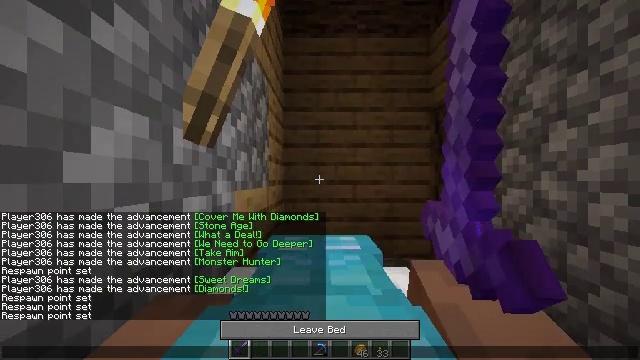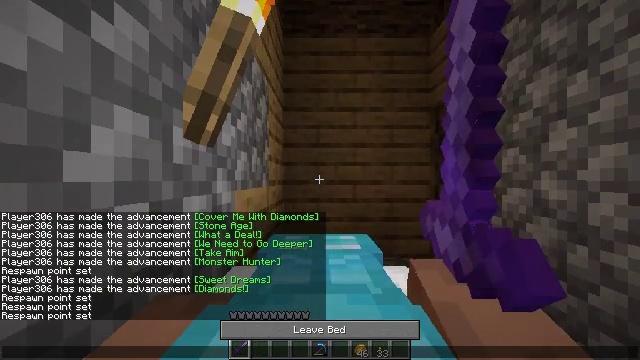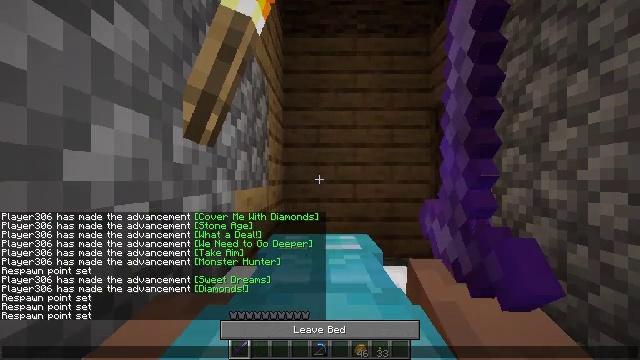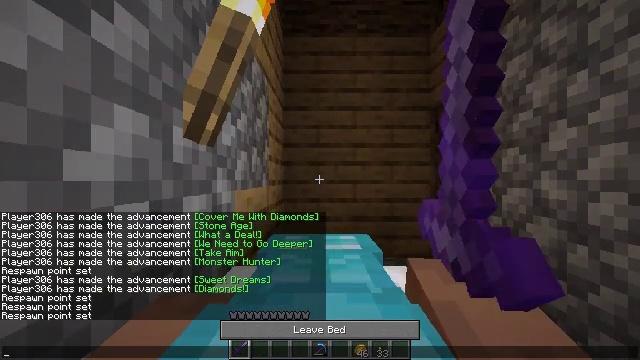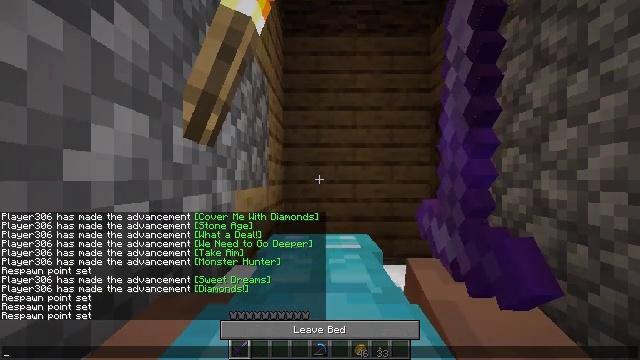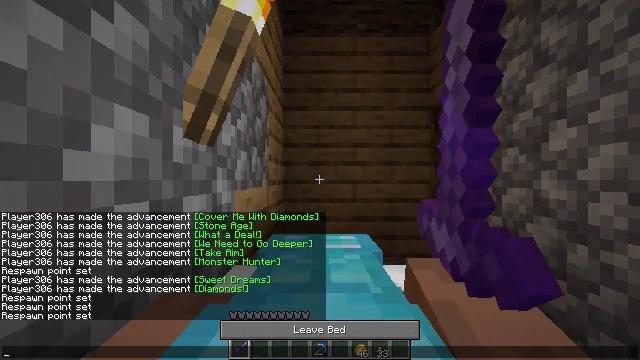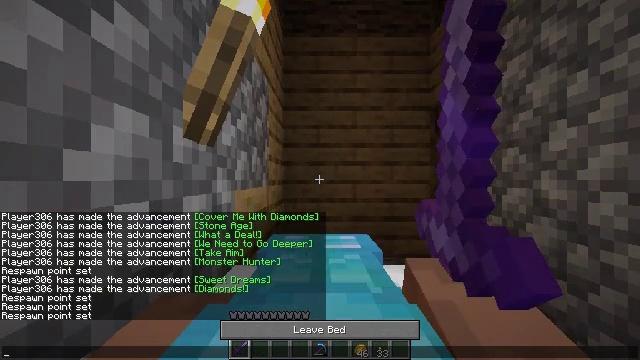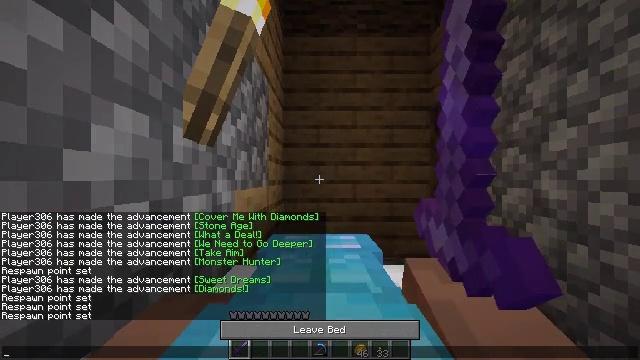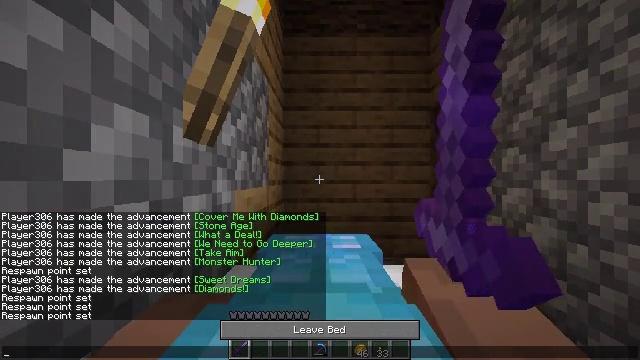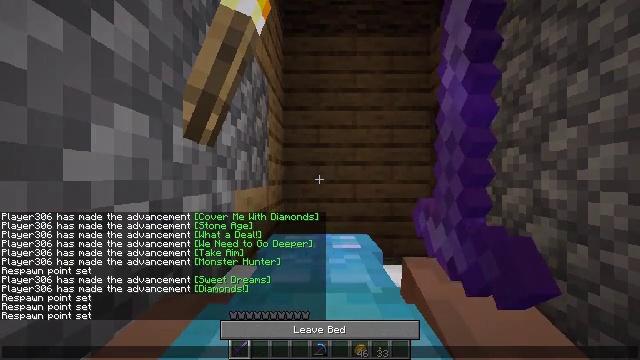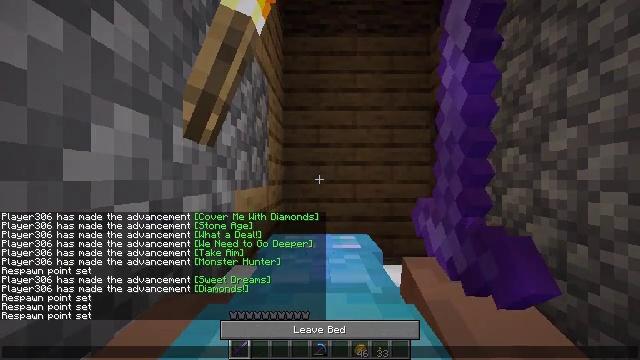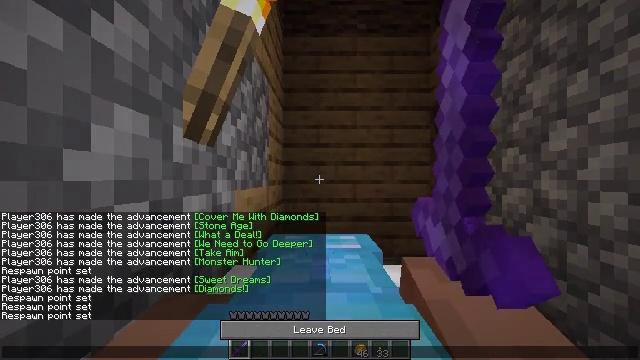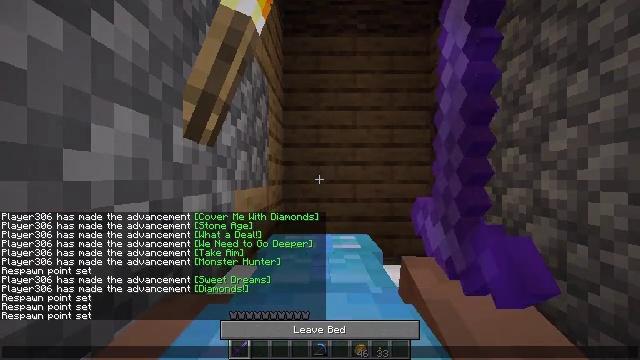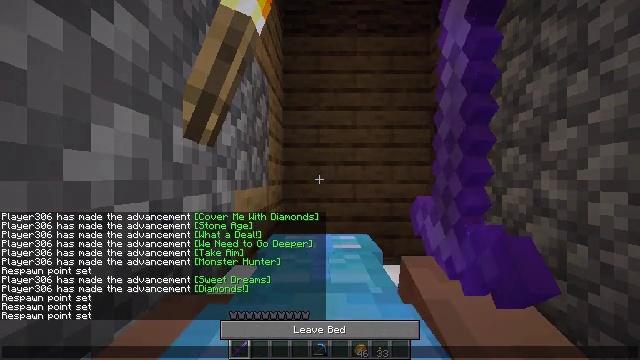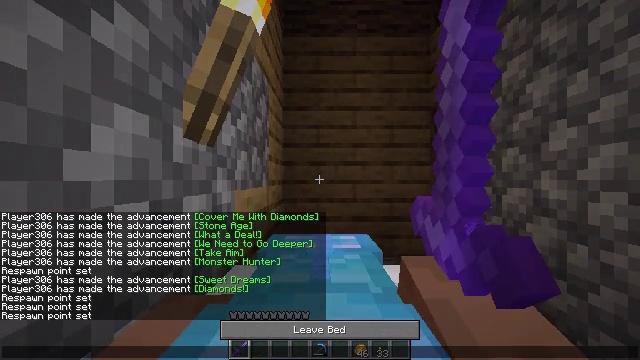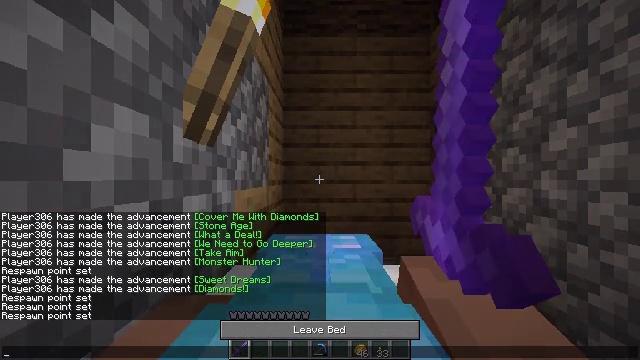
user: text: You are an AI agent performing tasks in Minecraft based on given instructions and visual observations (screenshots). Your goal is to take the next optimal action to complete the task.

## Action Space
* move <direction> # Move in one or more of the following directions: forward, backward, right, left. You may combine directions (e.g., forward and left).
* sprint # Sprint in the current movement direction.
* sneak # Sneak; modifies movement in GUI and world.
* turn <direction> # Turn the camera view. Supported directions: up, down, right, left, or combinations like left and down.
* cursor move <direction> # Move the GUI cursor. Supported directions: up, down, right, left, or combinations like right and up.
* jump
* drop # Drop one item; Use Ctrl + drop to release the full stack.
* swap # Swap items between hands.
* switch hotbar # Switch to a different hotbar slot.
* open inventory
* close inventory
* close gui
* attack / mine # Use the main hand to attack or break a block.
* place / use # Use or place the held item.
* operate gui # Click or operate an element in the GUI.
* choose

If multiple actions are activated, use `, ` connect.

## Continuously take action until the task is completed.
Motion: motion action
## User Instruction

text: Combat enemy.
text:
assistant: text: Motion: no_op
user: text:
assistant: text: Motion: no_op
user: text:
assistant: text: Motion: no_op
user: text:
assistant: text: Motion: no_op
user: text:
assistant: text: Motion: no_op
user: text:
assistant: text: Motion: no_op
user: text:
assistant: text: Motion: no_op
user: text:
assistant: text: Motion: no_op
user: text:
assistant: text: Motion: no_op
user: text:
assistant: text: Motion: no_op
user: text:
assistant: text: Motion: no_op
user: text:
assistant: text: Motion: no_op
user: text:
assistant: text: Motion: no_op
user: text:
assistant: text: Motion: no_op
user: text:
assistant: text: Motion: no_op
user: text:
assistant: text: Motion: no_op
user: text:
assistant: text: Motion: no_op
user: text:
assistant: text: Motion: no_op
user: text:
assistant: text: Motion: no_op
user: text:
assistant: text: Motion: no_op
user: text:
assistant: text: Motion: no_op
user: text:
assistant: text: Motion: no_op
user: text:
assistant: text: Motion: no_op
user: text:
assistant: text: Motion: no_op
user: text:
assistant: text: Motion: no_op
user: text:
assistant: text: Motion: no_op
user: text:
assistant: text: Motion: no_op
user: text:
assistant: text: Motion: no_op
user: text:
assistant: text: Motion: no_op
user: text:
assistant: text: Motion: no_op